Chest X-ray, AP view. Patient: 56 years old, sex F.
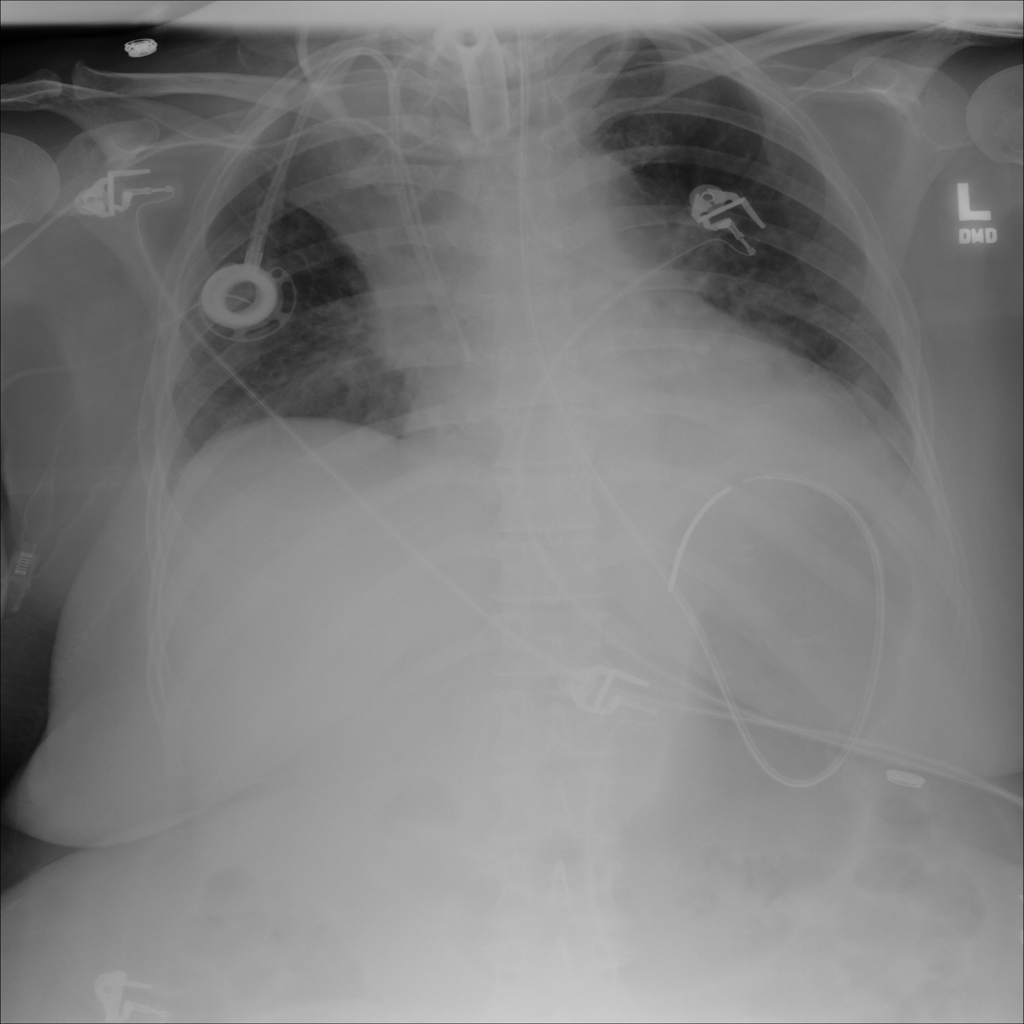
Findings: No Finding